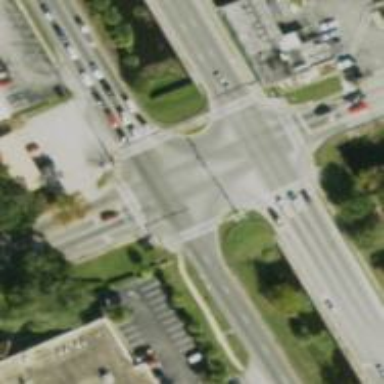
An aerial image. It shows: Marked road crossing.